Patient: sex M, age 48
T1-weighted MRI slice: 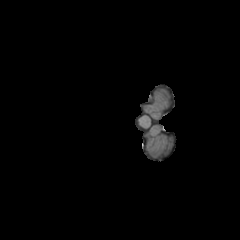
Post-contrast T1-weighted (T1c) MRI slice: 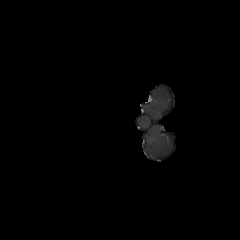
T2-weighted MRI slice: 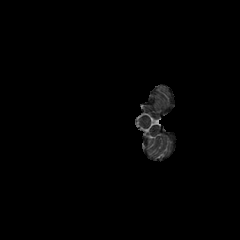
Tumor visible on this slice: no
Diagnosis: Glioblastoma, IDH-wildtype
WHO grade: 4